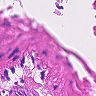
Metastatic tissue present: no